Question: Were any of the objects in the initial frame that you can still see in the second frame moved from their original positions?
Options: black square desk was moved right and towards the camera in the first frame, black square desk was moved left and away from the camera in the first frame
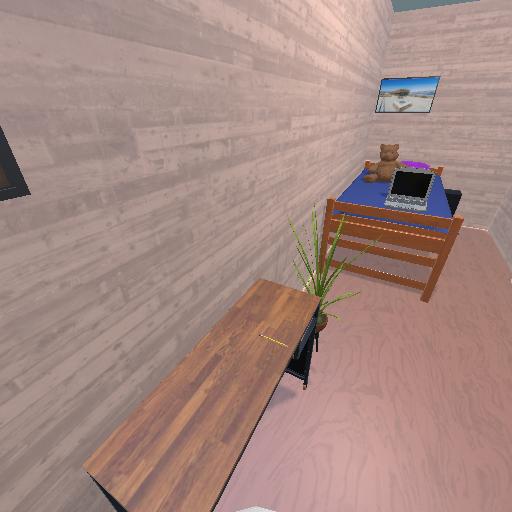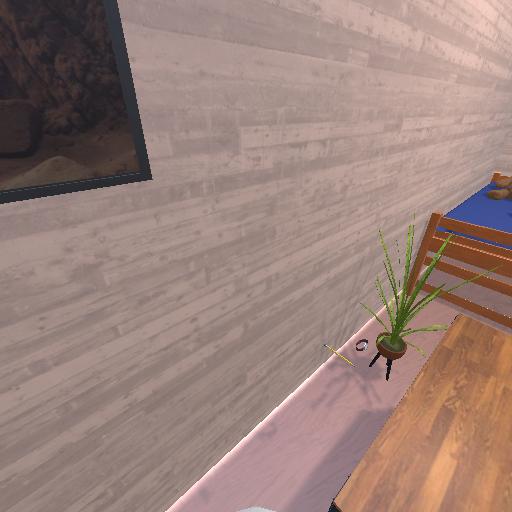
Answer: black square desk was moved right and towards the camera in the first frame